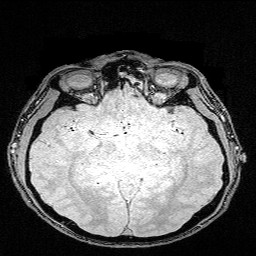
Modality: FLASH
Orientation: coronal
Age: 30
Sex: male